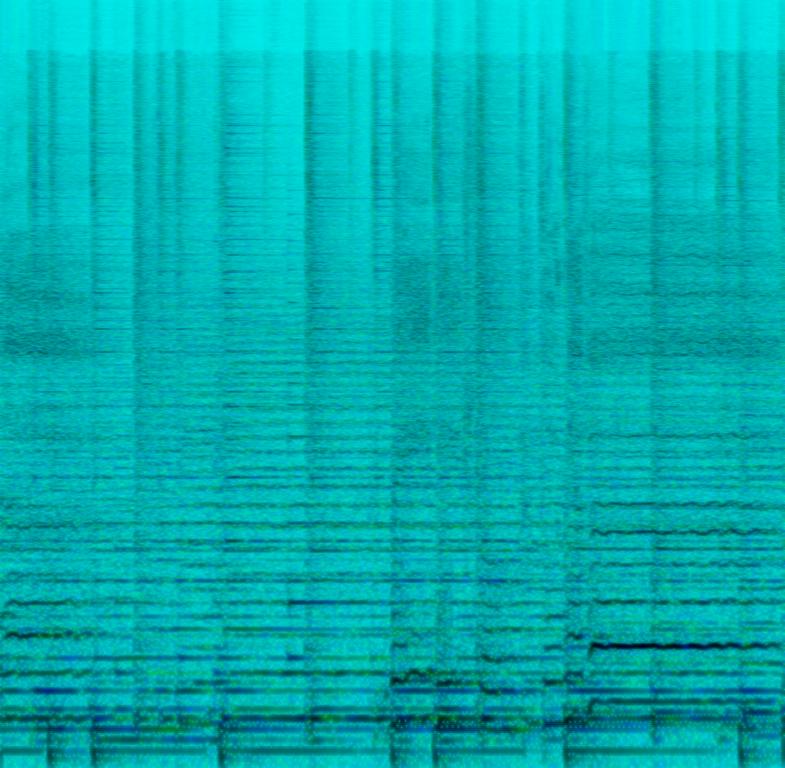
A sweet, melancholy sounding soft rock song with a male singer accompanied by acoustic guitar strumming, a cello counter melody, piano, simple electric bass, and a slow rock drum beat.